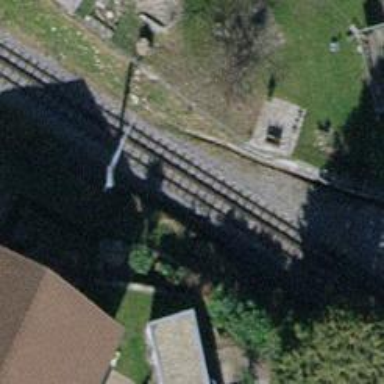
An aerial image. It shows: Railway milestone.